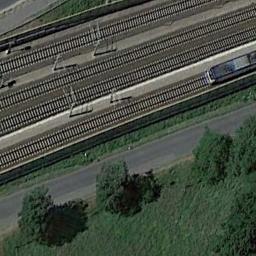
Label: railway